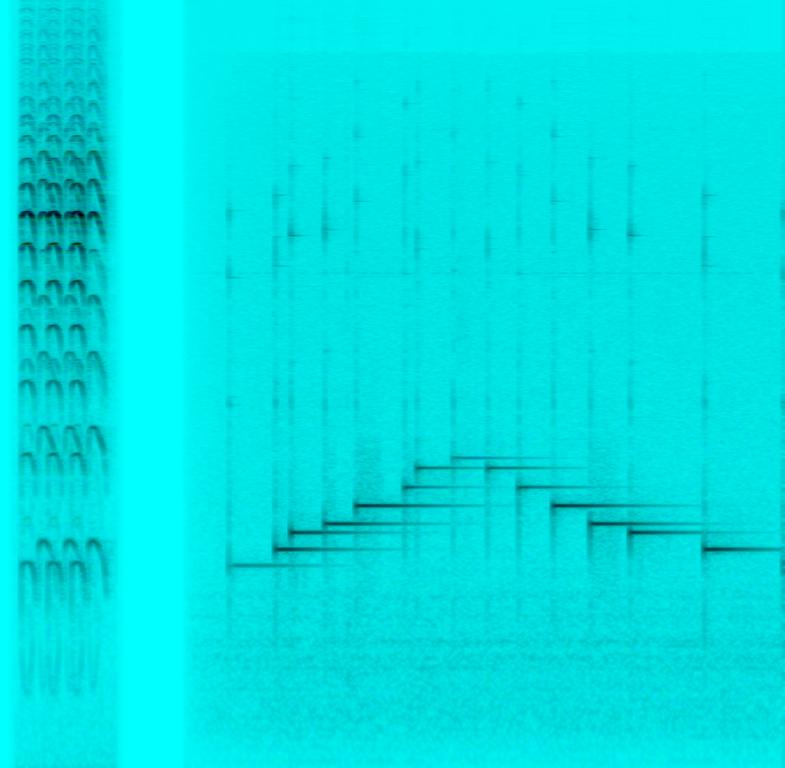
The low quality recording features squeaky toys sound effects, followed by noisy tinny bells melody. It sounds like a lullaby - like something kids would listen to.